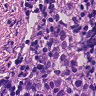
Metastatic tissue present: yes